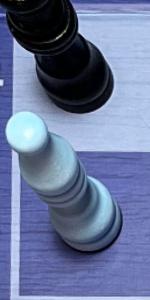
Label: Bishop_White